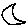
Label: moon